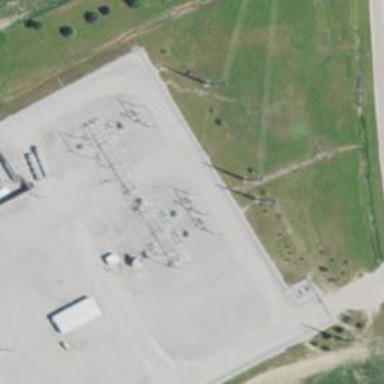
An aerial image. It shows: Power tower.